Question: I have the following class:
'''
using Cirrious.MvvmCross.Binding.BindingContext;
using Cirrious.MvvmCross.Droid.Views;
using Cirrious.MvvmCross.Droid.Fragging;
using Cirrious.MvvmCross.Droid.Fragging.Fragments;
public class DifficultyItemFragment : MvxFragment
{
public override View OnCreateView(LayoutInflater inflater, ViewGroup container, Bundle savedInstanceState)
{
var ignored = base.OnCreateView(inflater, container, savedInstanceState);
return this.BindingInflate(Resource.Layout.DifficultyItemFragment, null);
}
}
'''
and I get the following error:
'''
Error 8 ...'QuickShift.Android.Views.DifficultyItemFragment' does not contain a definition for 'BindingInflate' and no extension method 'BindingInflate' accepting a first argument of type 'QuickShift.Android.Views.DifficultyItemFragment' could be found (are you missing a using directive or an assembly reference?)
'''
I looked at the MvvmCross source code and BindingInflate does indeed exist within the BindingContext namespace.
Am I missing something?? I have all the necessary libraries referenced, including Xamarin.Android.Support.v4

I've created a sample project in VS 2013 to illustrate the problem. You'll notice that in Fragment1.cs the same problem exists:
<URL>
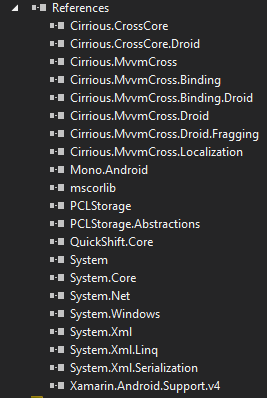
Answer: 'BindingInflate' is actually an extension method. You need to import the correct namespace (for version 3.5.x).
'''
using Cirrious.MvvmCross.Binding.Droid.BindingContext;
'''
For version 4.x, MvvmCross has reorganized the namespaces. The correct import is:
'''
using MvvmCross.Binding.Droid.BindingContext;
'''